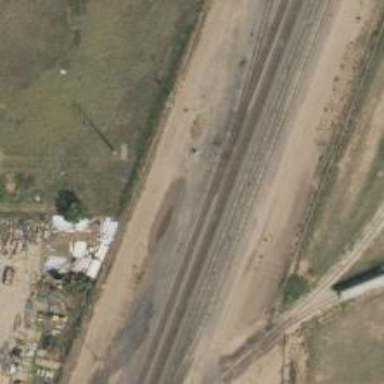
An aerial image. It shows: Rail spur service.